Interaction volume radius: 5 \u00c5
Interaction volume height: 25 \u00c5
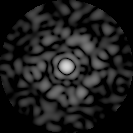
Disorder parameter: 0.844